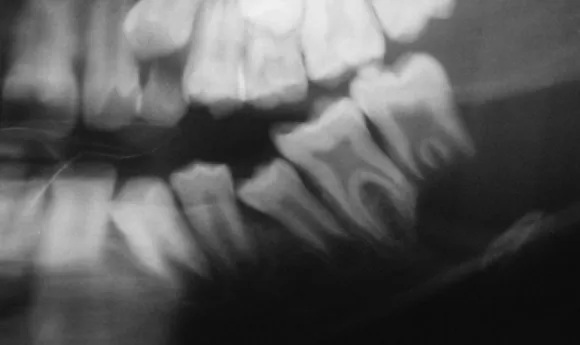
Radiograph showing radiolucency extending till the base of mandible surrounding the crown of the unerupted third molar resembling the dentigerous cyst.
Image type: radiology (x_ray)